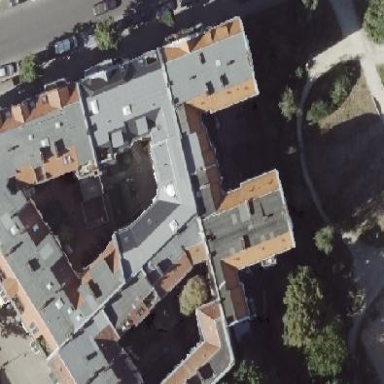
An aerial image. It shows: White apartment building with grey gambrel roof.